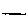
Label: line